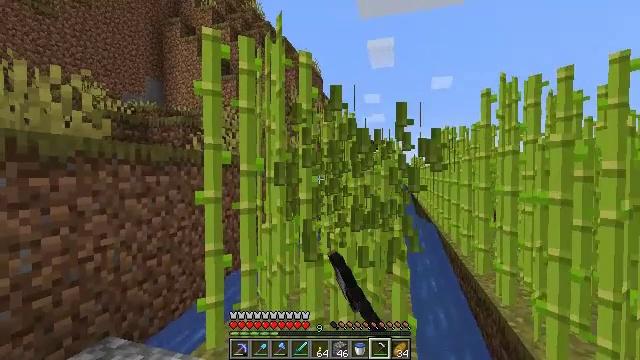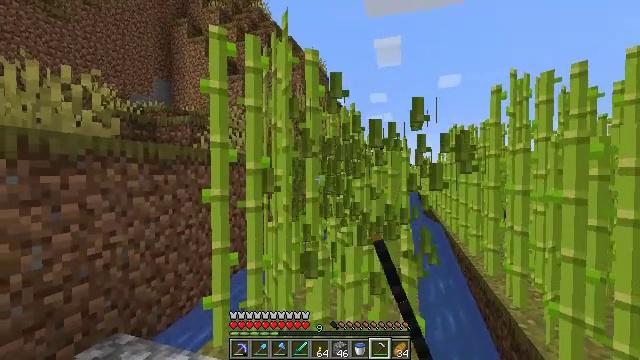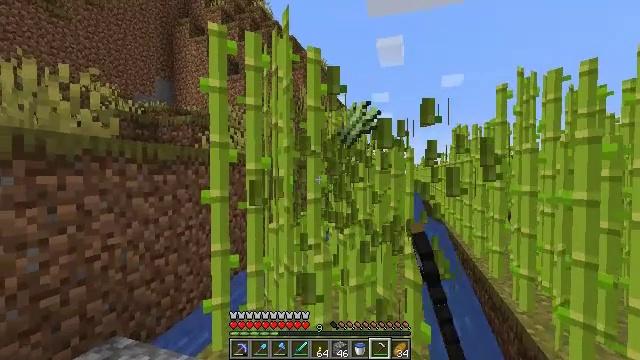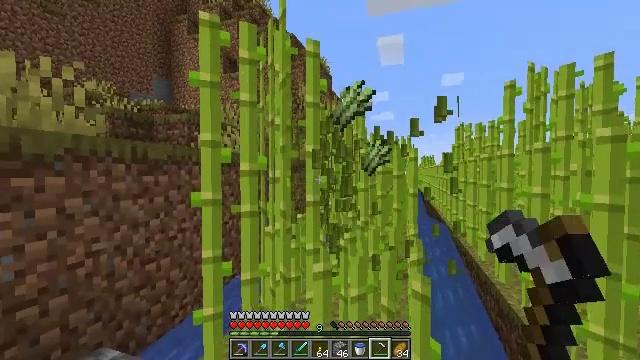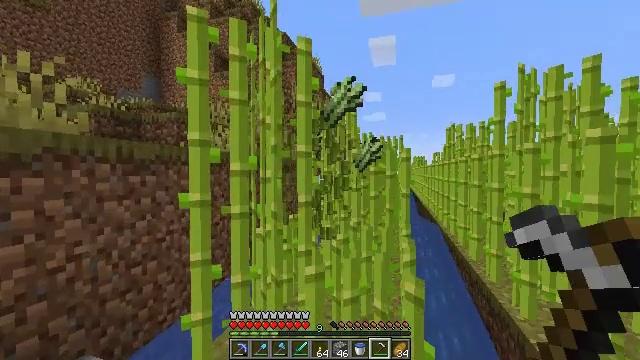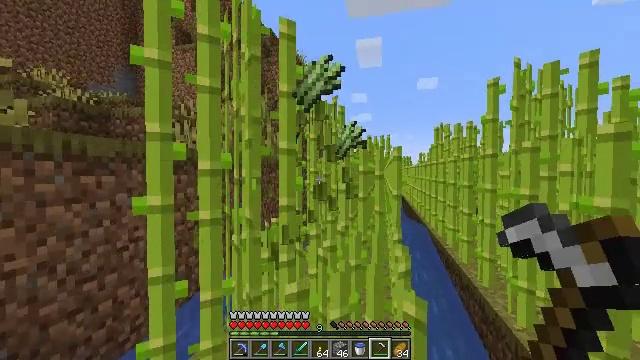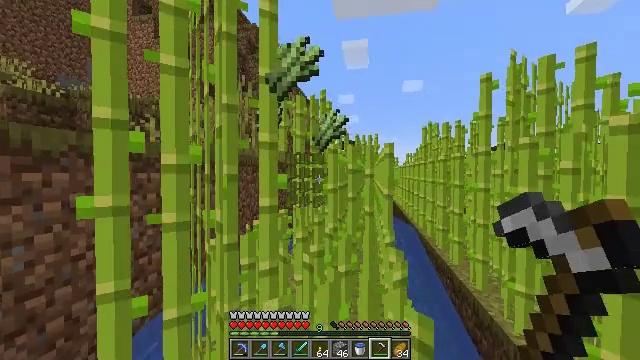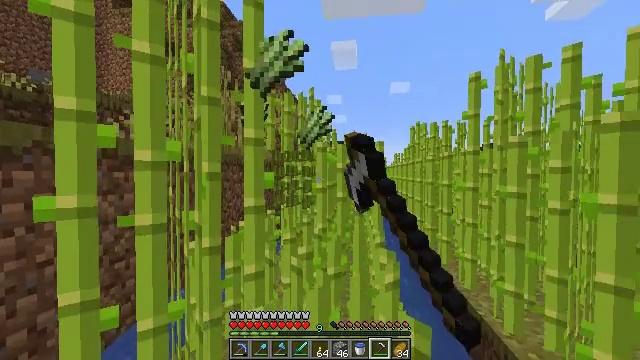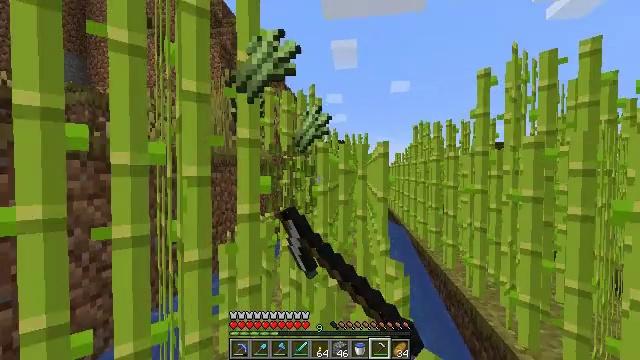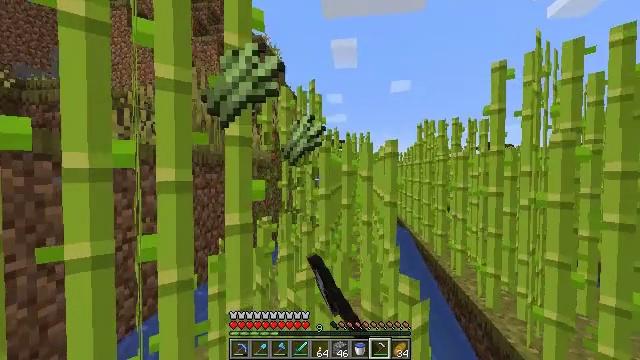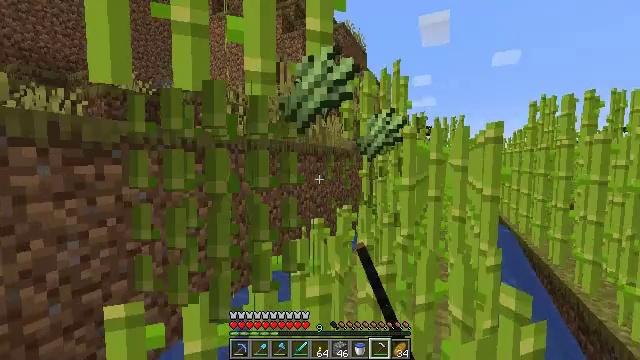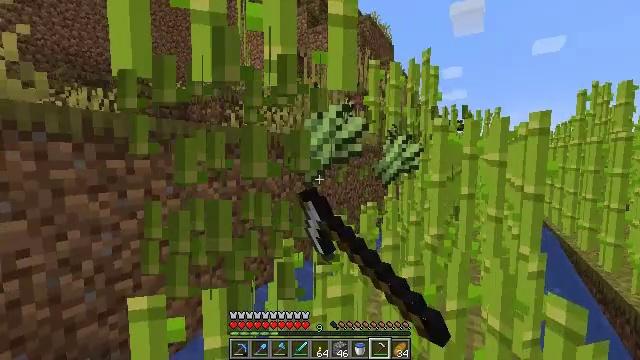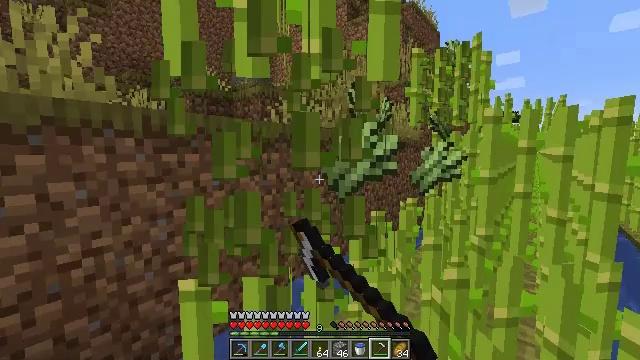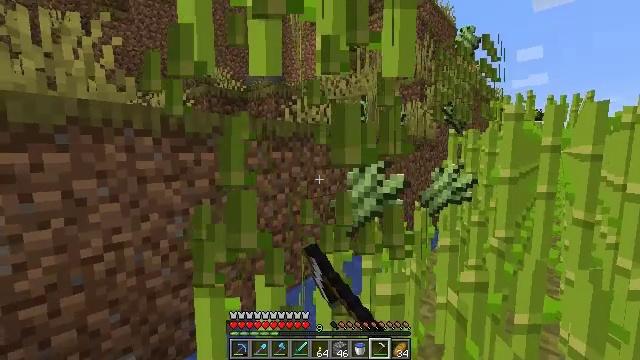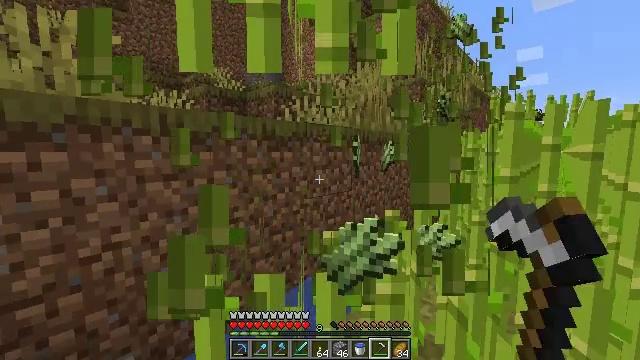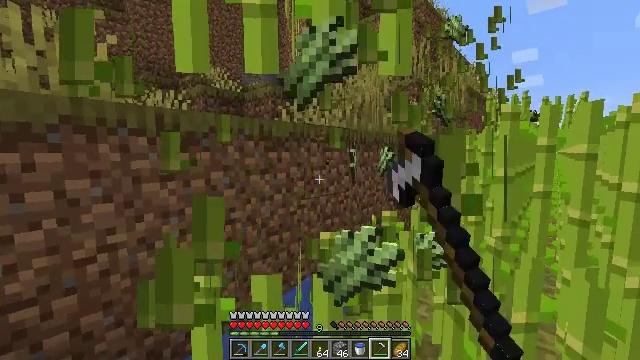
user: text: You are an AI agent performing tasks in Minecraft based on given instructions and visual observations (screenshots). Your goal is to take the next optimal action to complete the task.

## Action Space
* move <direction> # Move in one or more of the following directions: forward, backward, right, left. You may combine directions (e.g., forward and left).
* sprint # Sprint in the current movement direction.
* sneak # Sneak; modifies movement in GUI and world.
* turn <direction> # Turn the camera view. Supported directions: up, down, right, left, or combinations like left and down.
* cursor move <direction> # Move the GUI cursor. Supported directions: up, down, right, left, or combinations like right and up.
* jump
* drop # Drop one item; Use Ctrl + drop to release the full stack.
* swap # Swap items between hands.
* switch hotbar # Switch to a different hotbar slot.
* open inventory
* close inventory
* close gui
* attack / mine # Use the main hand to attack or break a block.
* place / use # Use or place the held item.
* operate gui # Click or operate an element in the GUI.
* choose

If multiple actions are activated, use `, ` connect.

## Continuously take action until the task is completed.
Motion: motion action
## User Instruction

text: Harvest sugar cane from the plant.
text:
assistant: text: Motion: turn left, attack / mine
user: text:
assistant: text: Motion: move forward, attack / mine
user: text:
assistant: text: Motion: move forward, attack / mine
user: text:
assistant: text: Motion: move forward, turn right, attack / mine
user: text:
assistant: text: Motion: move forward, turn right, attack / mine
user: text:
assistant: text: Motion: move forward, turn right, attack / mine
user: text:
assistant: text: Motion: move forward, turn right, attack / mine
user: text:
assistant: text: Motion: move forward, attack / mine
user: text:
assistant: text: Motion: attack / mine
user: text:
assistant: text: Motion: turn left and down, attack / mine
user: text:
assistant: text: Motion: turn left
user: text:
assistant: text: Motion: turn left and down
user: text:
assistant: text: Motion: turn left
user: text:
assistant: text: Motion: attack / mine
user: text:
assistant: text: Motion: attack / mine
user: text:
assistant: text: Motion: turn right and up, attack / mine
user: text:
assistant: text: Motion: move forward, turn right and up, attack / mine
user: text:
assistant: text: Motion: move forward, turn right and up, attack / mine
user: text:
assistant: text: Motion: move forward, turn right, attack / mine
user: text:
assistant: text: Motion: move forward, turn right, attack / mine
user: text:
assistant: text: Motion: move forward, attack / mine
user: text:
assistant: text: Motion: move forward, attack / mine
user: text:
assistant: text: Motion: move forward, attack / mine
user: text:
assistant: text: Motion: move forward, attack / mine
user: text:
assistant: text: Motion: move forward, attack / mine
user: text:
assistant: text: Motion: move forward and move left, attack / mine
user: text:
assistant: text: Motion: move forward and move left, attack / mine
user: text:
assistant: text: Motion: move forward and move left, attack / mine
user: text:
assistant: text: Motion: move forward and move left, attack / mine
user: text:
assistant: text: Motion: move forward, attack / mine